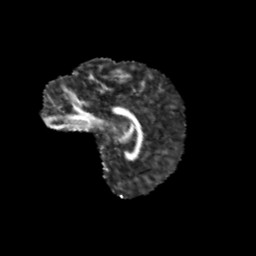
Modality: FA
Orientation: sagittal
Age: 12
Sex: female
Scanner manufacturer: siemens
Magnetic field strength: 3 T
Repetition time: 3.8 s
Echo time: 0.07 s